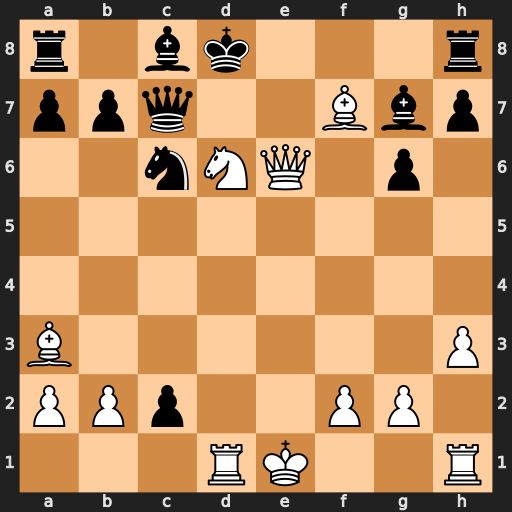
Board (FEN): r1bk3r/ppq2Bbp/2nNQ1p1/8/8/B6P/PPp2PP1/3RK2R
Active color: w
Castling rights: K
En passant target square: -
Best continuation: Nxb7#